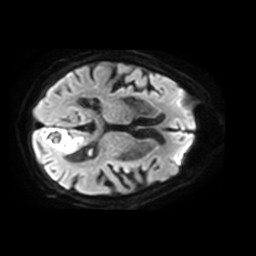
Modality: TRACE
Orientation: axial
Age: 80
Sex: male
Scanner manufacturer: philips
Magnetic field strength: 3 T
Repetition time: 4.31 s
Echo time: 0.06069 s